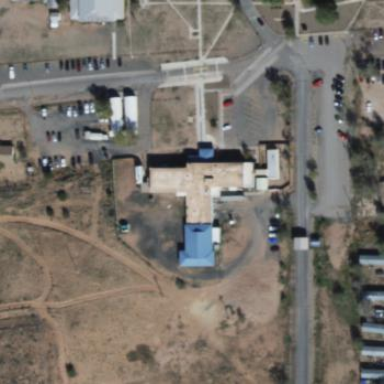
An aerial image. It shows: Hospital building.